Question: I'm trying to insert an image into the text, but the second one is misplaced and I don't know why because I've wrote the same code than the previous image.
Does anyone can help me with this?

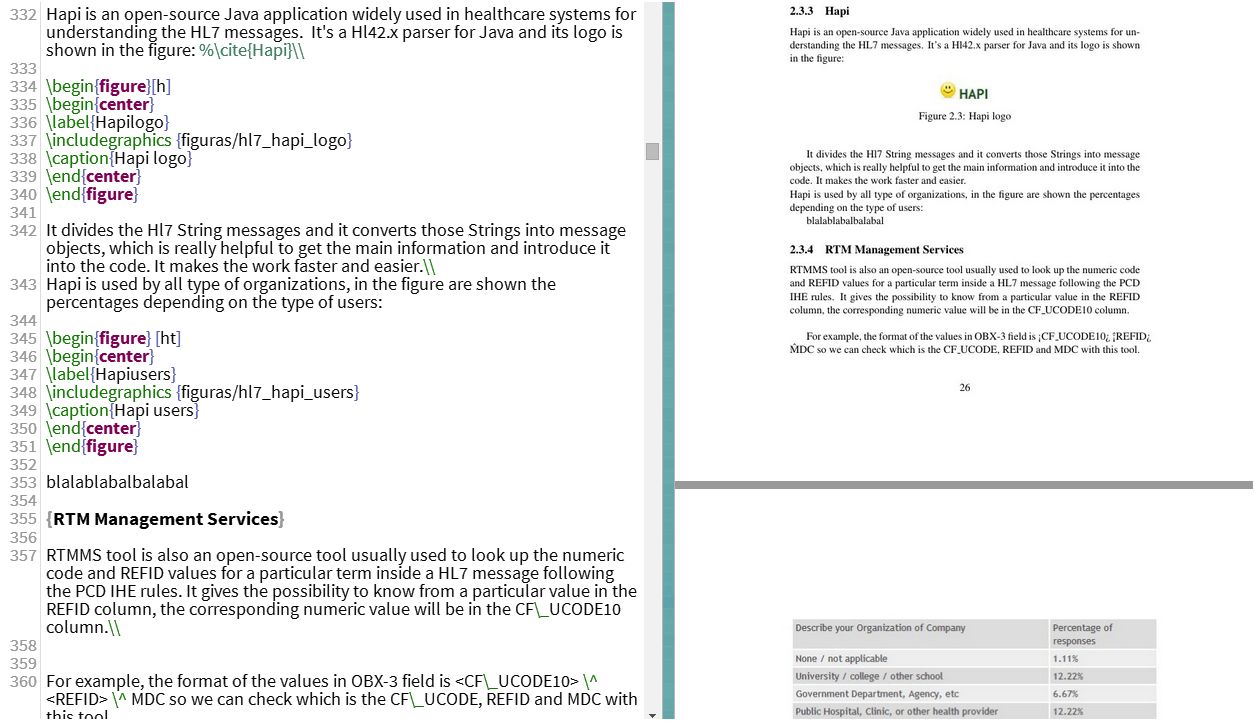
Answer: the problem is that the image is greater than what is left in the paper.
You need to do three things if you want to fit it in the same page:
1. substitute line 345 for "egin{figure}[!h]"
2. substitute line 348 for "\includegraphics[width=XXX\linewidth]{figuras/hl7_hapi_users}" and change the valor of XXX until it fits.
3. write \pagebreak in line 352.